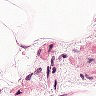
Metastatic tissue present: no